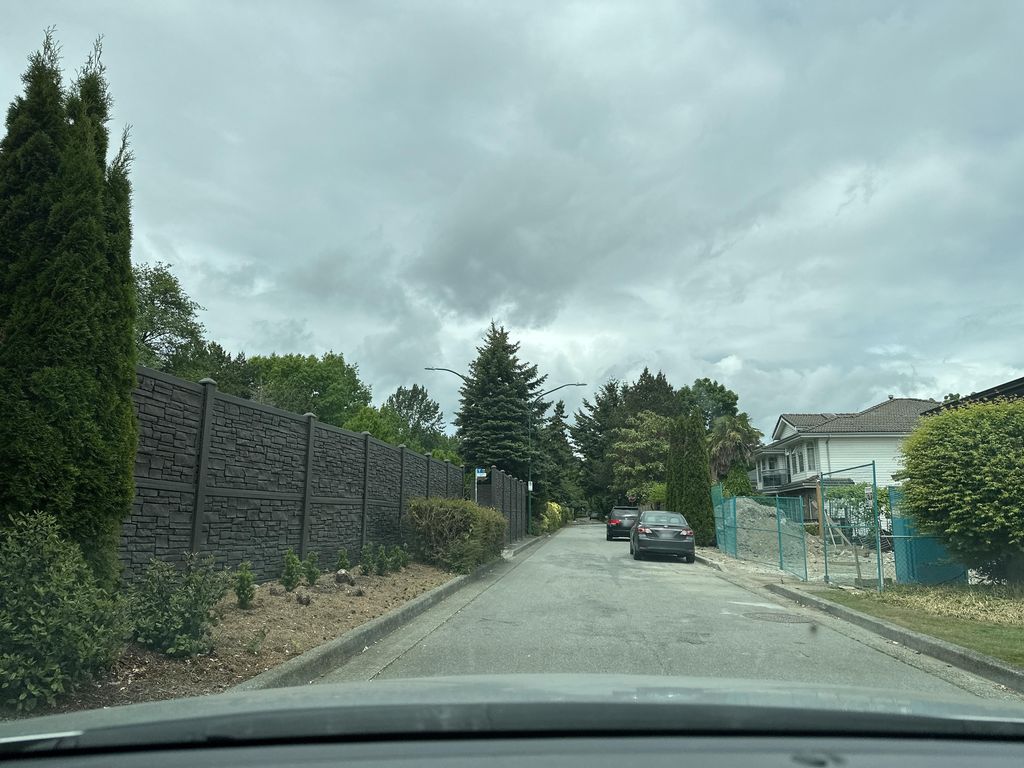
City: vancouver